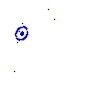
Particle: kaon